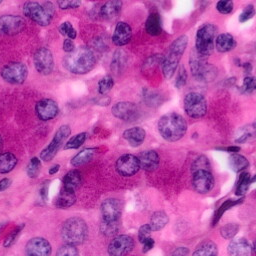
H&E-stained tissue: Pancreatic